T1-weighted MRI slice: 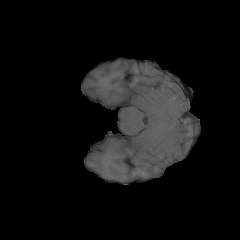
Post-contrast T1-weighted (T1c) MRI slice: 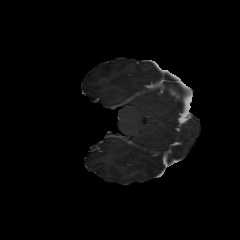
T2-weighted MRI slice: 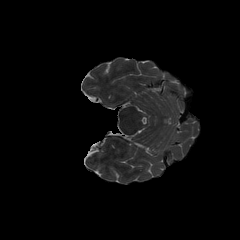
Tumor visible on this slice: no